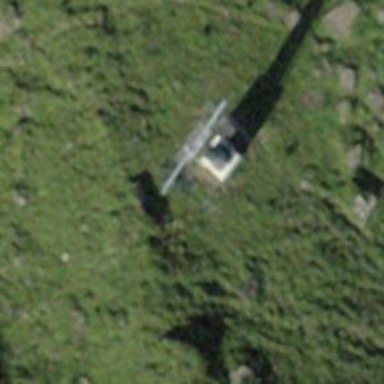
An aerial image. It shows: Pylon used for aerialway.